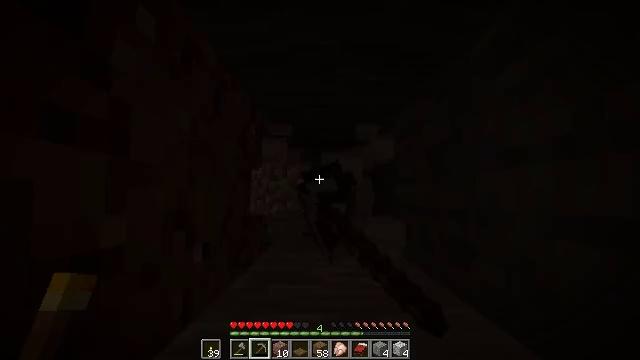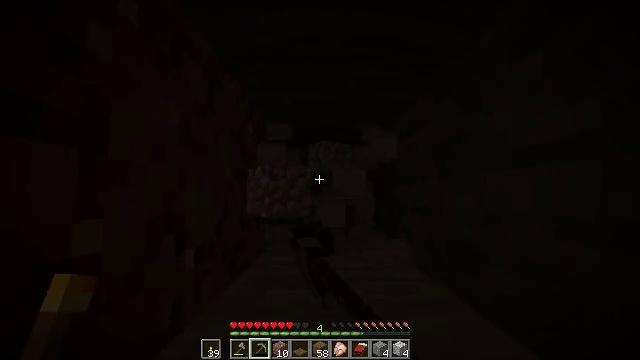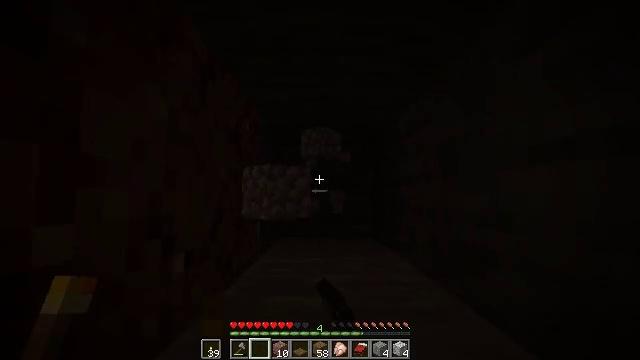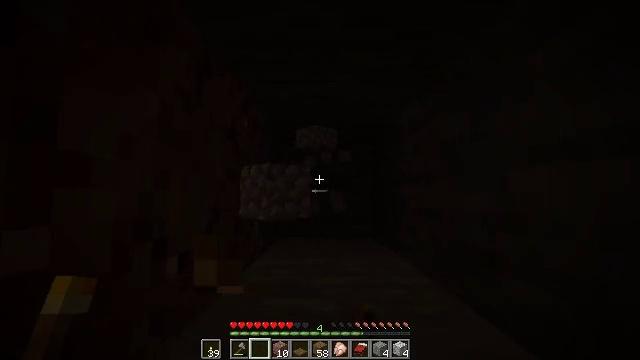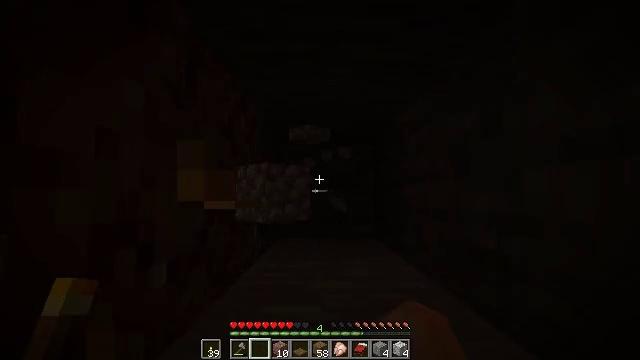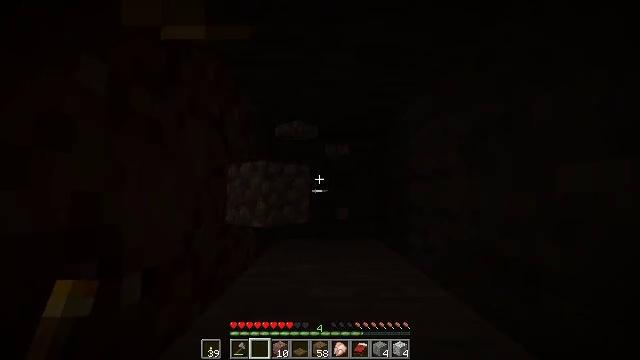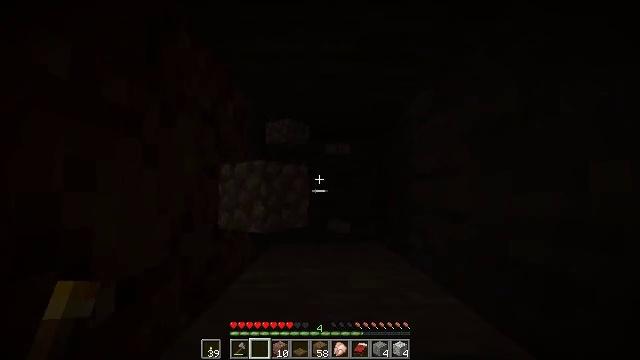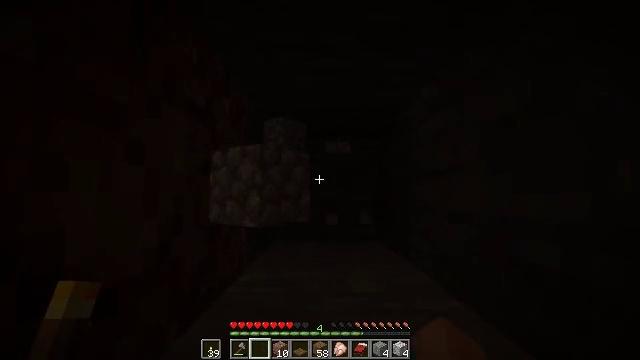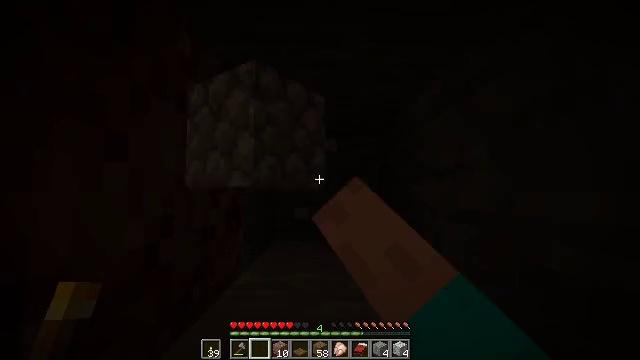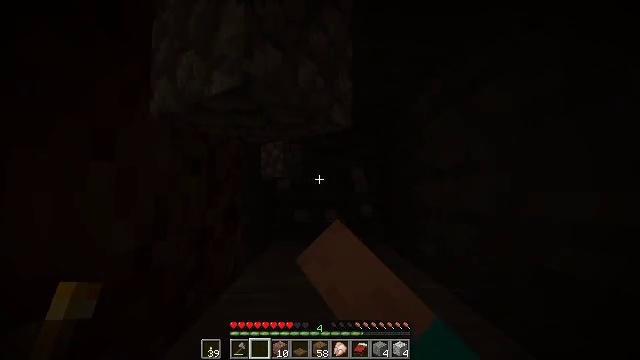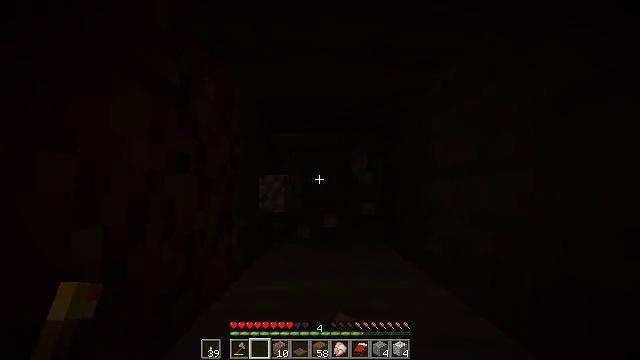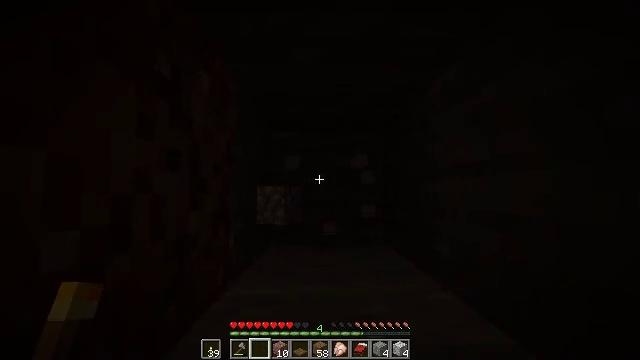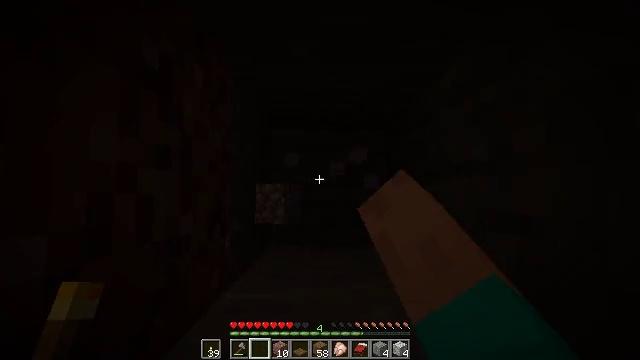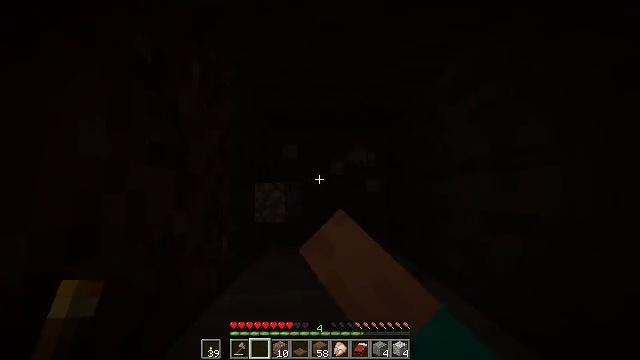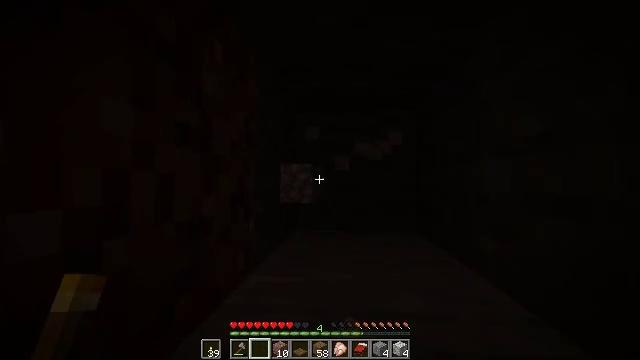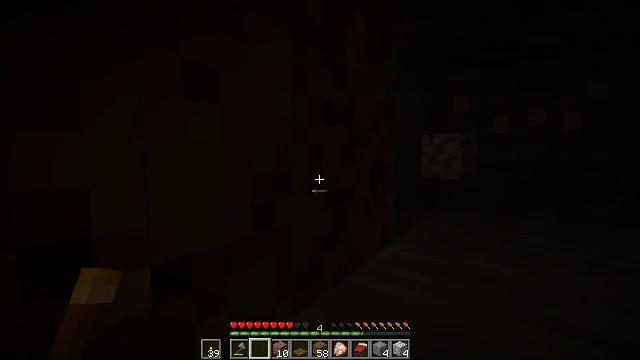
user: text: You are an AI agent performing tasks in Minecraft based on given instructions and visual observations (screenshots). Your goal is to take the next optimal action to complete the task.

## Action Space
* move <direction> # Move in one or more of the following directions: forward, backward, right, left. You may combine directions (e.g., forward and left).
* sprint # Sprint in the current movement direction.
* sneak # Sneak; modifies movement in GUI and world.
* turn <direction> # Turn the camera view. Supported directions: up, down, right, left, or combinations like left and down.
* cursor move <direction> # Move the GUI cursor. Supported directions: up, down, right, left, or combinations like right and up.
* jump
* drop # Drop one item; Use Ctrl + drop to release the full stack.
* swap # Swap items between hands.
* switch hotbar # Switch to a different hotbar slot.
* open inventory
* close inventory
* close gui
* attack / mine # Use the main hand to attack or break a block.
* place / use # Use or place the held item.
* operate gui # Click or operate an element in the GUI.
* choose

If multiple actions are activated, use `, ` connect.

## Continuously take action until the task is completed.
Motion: motion action
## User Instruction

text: Retrieve the spruce trapdoor by mining.
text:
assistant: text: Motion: move forward, attack / mine
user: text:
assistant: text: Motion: move forward, attack / mine
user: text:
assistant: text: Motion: move forward, attack / mine
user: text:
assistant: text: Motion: move forward, attack / mine
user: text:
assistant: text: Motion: move forward, attack / mine
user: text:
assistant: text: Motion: move forward, attack / mine
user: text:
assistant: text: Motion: move forward, attack / mine
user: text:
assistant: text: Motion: move forward, attack / mine
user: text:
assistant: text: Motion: move forward, attack / mine
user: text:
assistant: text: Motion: move forward, attack / mine
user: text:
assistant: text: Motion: move forward, attack / mine
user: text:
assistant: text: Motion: attack / mine
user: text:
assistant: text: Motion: attack / mine
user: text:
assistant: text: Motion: turn left and down, attack / mine
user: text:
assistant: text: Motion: turn left and down
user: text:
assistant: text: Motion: turn left
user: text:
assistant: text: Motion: turn left and up
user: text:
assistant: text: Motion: move forward, turn left and up
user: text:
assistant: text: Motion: move forward
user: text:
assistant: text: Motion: move forward, sprint
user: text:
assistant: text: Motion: move forward, sprint
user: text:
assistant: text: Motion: move forward, sprint
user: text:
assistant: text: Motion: move forward, sprint
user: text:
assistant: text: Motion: move forward, sprint
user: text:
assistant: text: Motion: move forward, sprint, turn left
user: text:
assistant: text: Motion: move forward, sprint, turn left
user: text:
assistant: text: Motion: move forward and move left, sprint, turn left
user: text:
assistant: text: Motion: move forward and move left, sprint, turn left
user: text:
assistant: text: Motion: move forward and move left, sprint
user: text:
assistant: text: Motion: move forward and move left, sprint